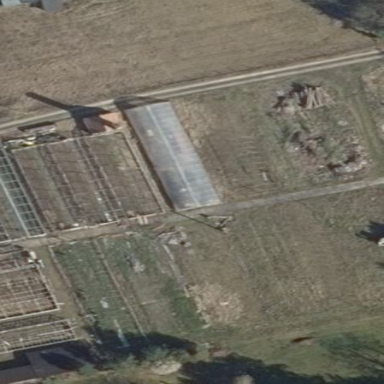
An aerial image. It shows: Greenhouse.